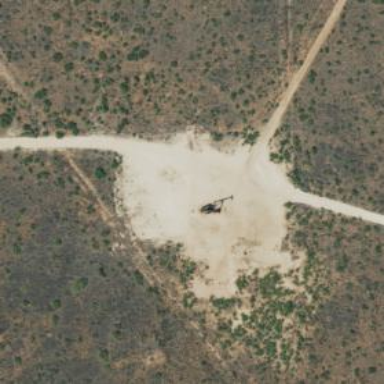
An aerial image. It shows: Petroleum well.